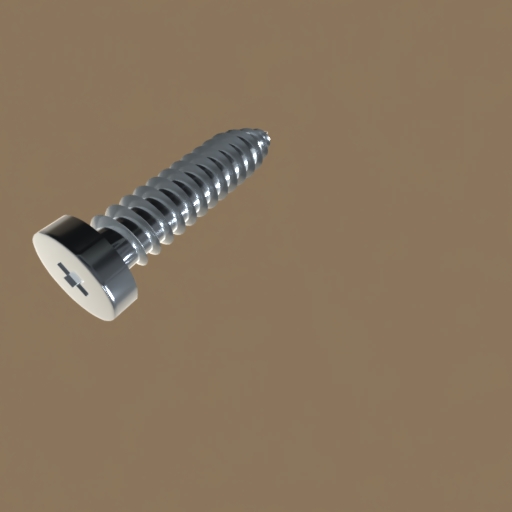
Label: screw